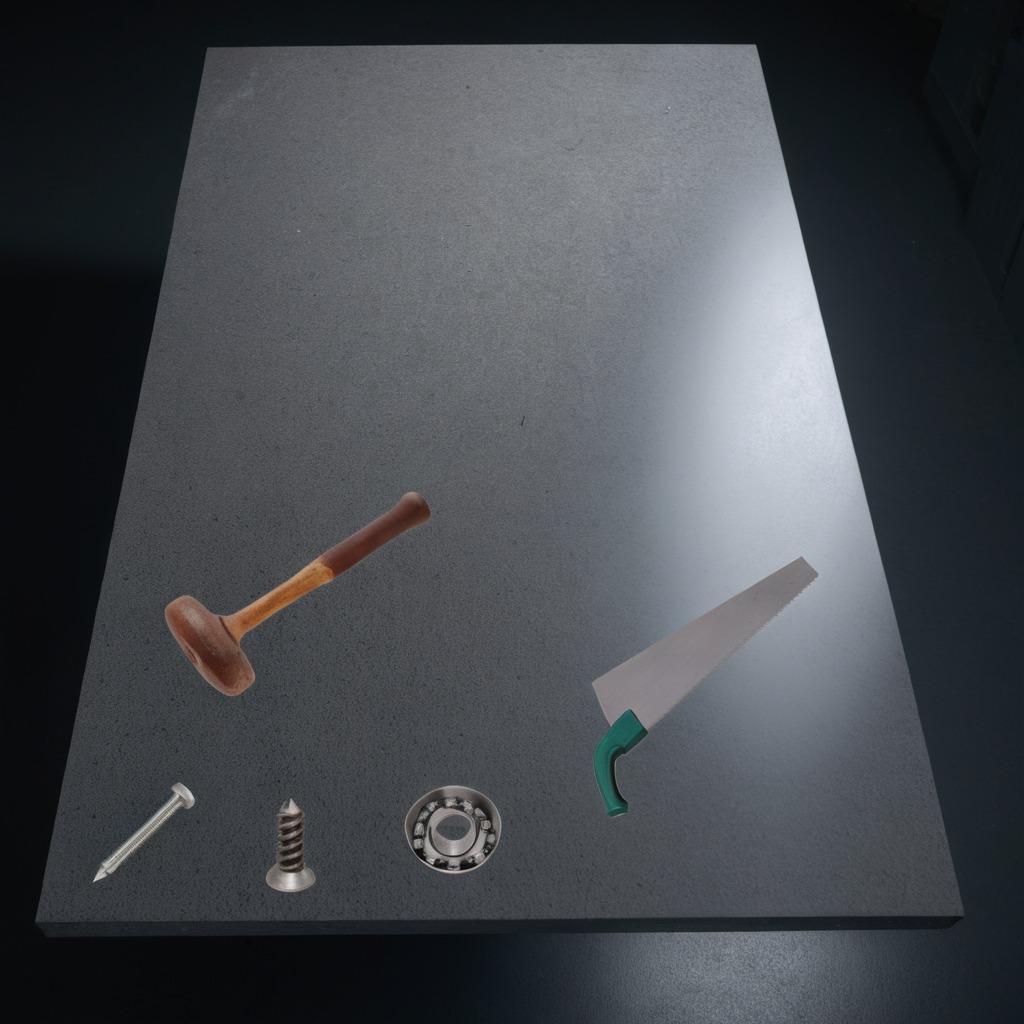
A metal ball bearing, a hammer, an iron nail, a metal machine screw, and a handheld metal saw are lying on a clean granite table inside a workshop at night dim ambient light soft shadows worn but